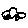
Label: car